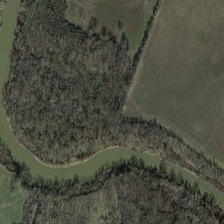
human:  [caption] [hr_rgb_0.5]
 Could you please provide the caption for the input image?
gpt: many green plants are in two sides of a river .

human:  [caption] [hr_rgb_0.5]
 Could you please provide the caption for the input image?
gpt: many green plants are in two sides of a river .

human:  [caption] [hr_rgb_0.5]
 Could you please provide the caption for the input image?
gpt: many green plants are in two sides of a river .

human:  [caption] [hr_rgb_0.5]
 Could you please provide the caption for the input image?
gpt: many green plants are in two sides of a river .

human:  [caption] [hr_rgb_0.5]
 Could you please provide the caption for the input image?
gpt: many green plants are in two sides of a river .